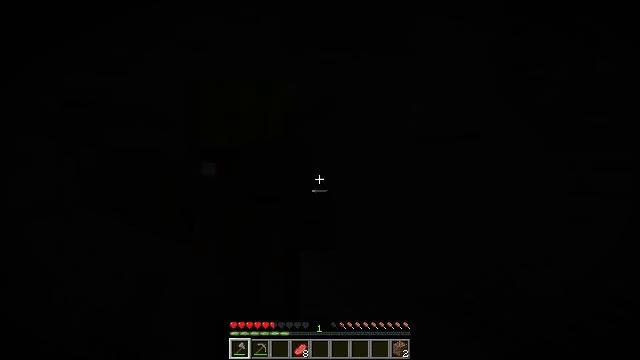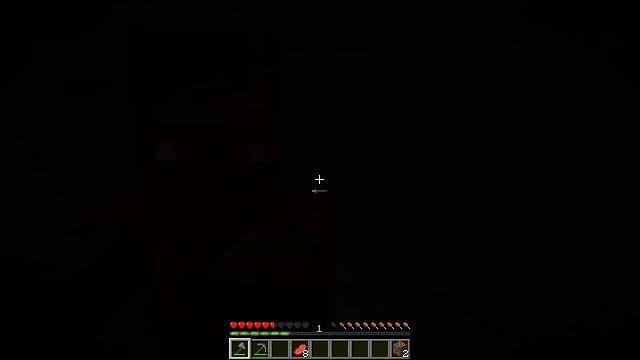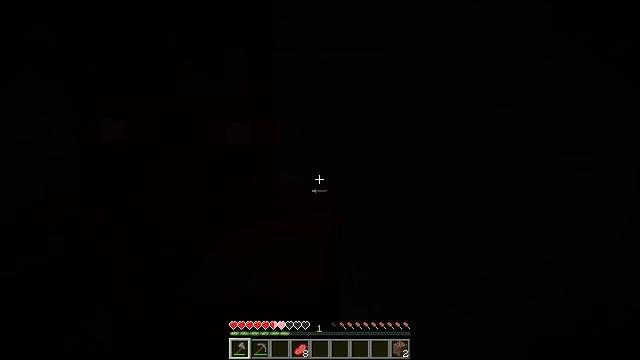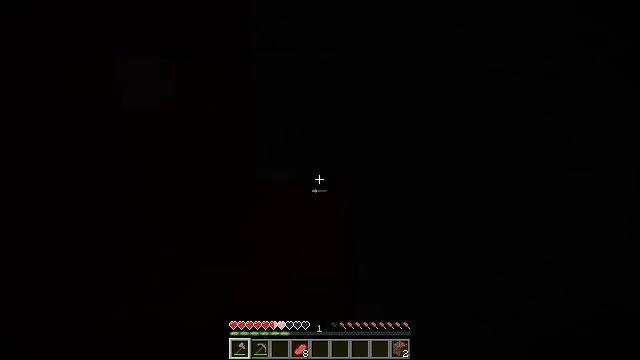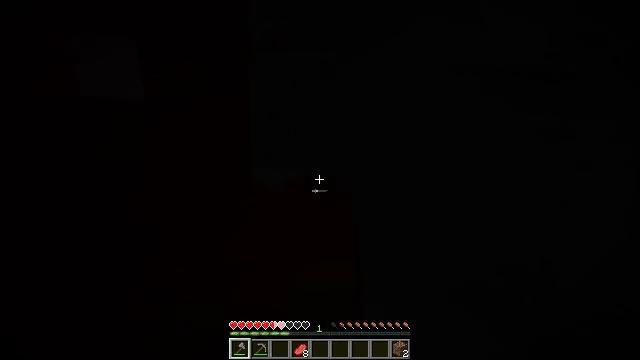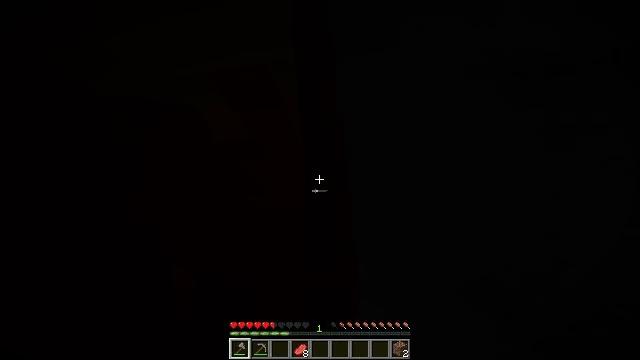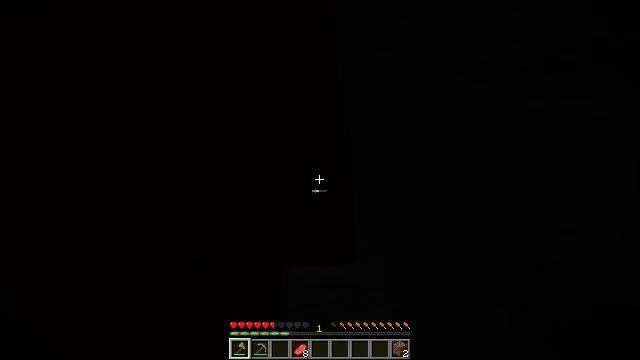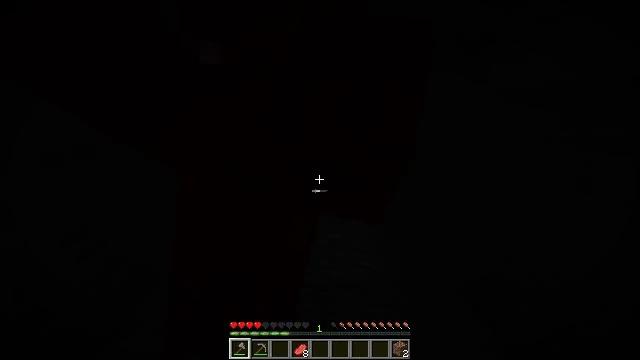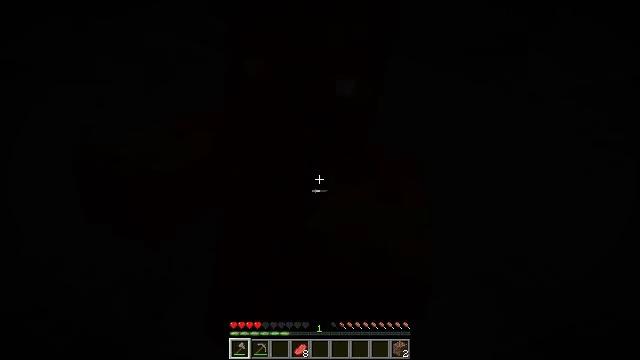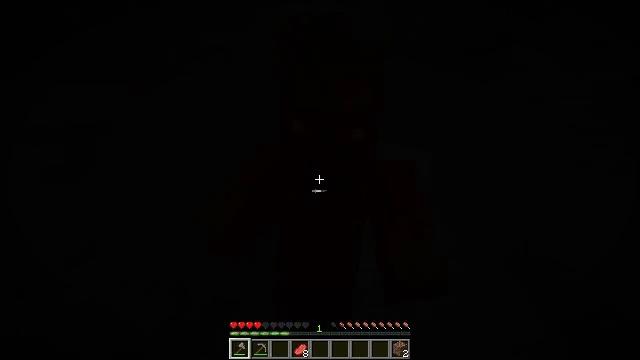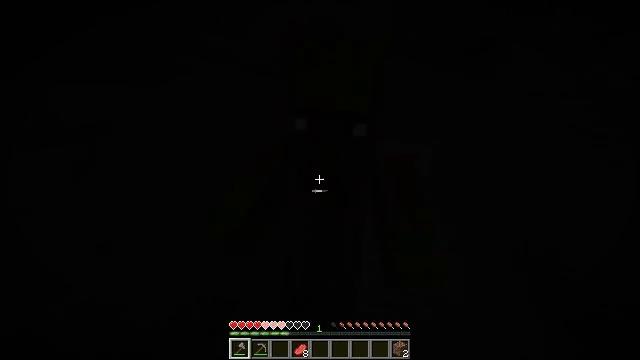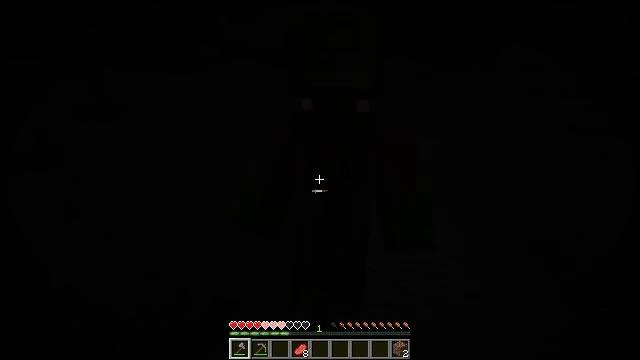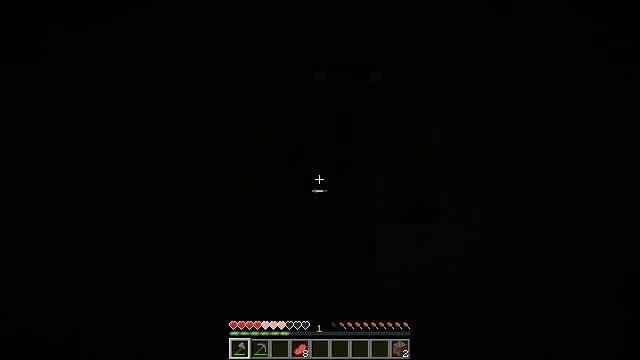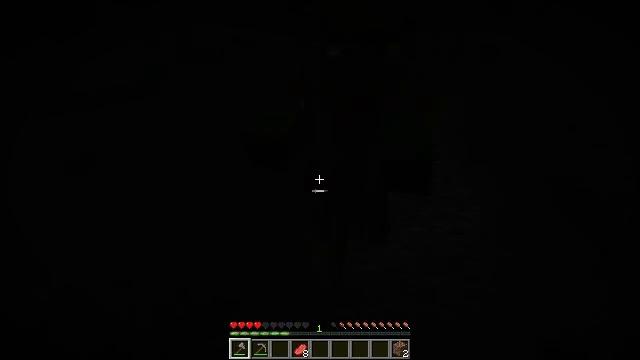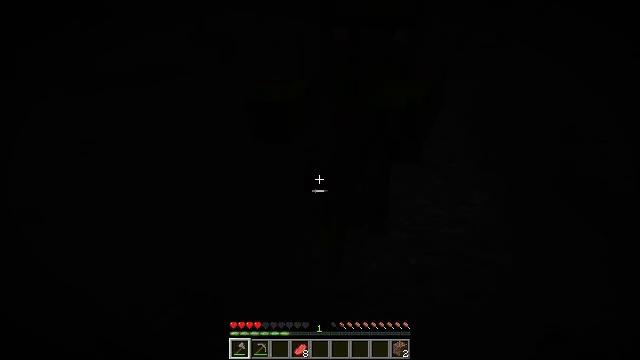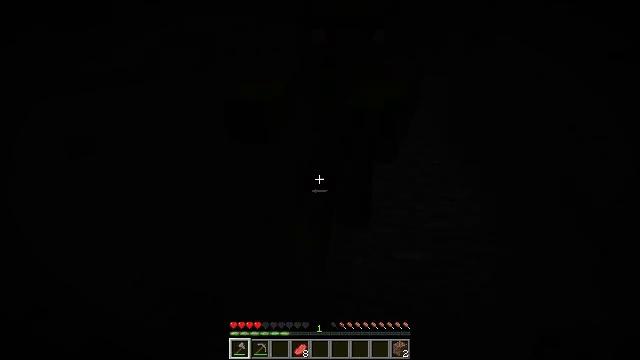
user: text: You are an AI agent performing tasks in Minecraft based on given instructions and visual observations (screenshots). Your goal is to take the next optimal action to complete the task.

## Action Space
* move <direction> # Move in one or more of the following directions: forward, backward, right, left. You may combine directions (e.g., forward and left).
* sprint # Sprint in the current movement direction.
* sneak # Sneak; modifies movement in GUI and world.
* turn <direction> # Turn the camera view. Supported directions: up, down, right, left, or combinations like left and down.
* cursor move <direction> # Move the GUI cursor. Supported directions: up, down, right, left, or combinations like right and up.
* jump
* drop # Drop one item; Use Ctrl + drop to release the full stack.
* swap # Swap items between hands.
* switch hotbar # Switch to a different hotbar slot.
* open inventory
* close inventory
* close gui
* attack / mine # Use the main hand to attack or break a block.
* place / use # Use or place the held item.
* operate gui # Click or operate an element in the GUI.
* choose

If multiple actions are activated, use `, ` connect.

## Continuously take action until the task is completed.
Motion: motion action
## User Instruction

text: Hunt the zombie villager.
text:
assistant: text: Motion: move forward, turn left and down
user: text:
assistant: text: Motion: move forward, turn down
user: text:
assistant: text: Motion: turn down
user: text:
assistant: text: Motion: no_op
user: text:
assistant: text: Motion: turn left and down
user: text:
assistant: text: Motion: turn left and down
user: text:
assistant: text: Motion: turn left and down
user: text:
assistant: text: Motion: move back, turn left and down
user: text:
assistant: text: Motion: move back, turn left, jump
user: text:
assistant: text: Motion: move back, jump
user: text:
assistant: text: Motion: move back, jump
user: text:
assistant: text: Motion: turn left and down, jump
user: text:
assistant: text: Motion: turn left and down
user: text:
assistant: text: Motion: turn left and down
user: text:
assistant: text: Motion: turn right, attack / mine
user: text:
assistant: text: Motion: attack / mine
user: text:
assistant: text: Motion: turn up, attack / mine
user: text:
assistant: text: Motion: turn up
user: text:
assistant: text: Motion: no_op
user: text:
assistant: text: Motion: no_op